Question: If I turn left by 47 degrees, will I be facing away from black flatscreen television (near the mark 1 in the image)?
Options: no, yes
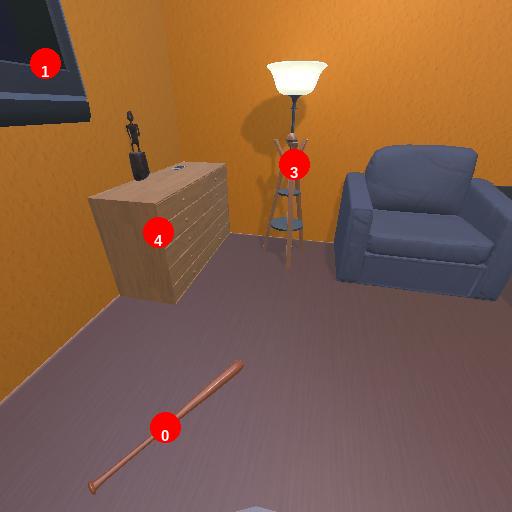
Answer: no